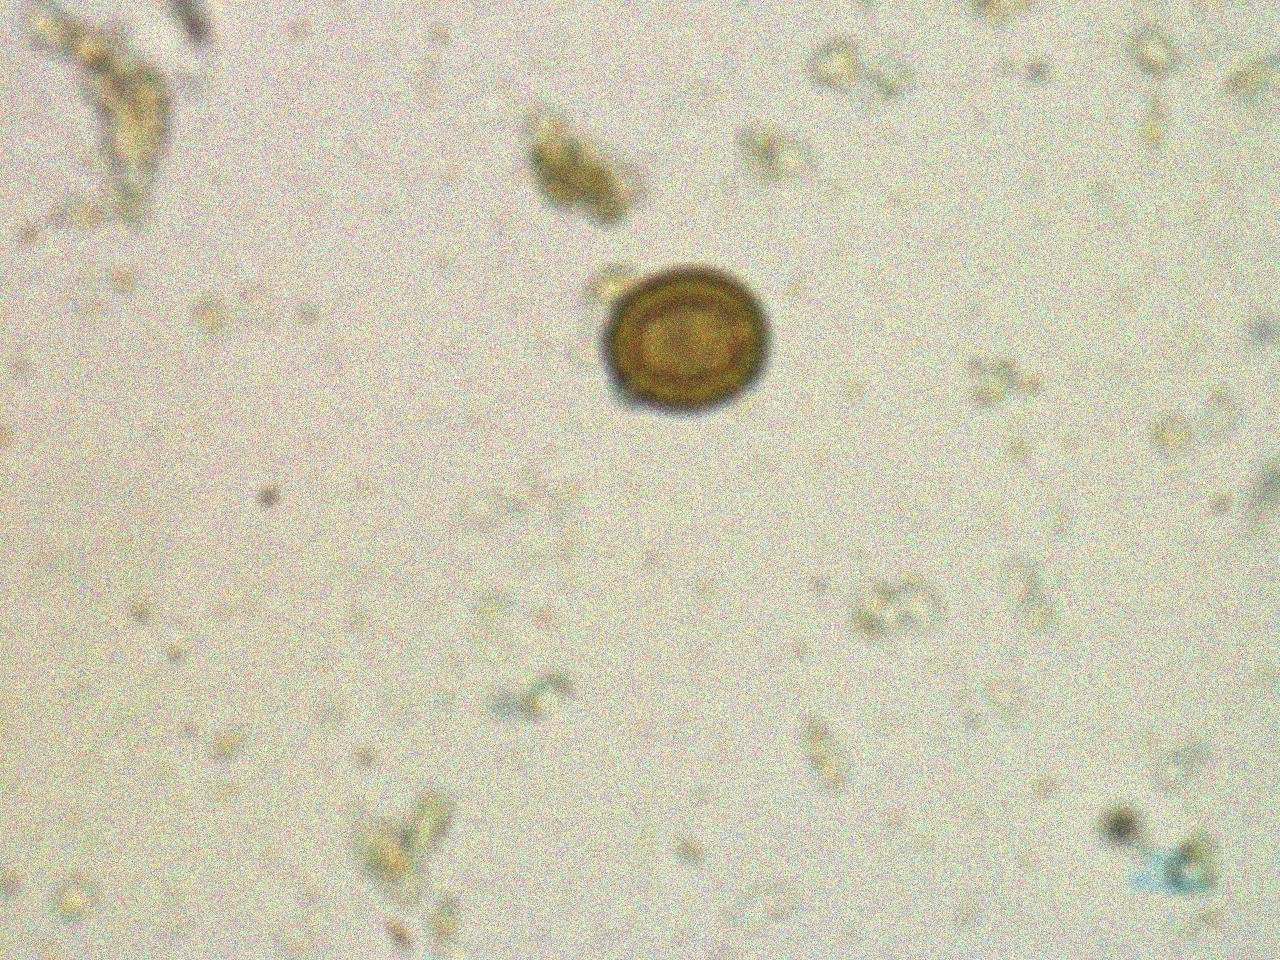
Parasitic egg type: Taenia spp. egg